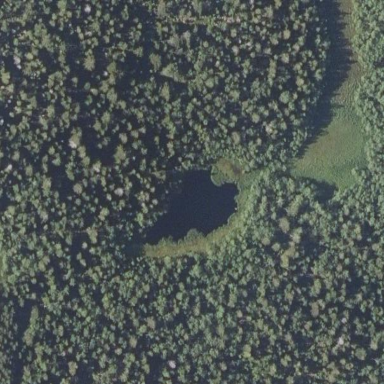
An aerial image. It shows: Beautiful lake surrounded by nature.